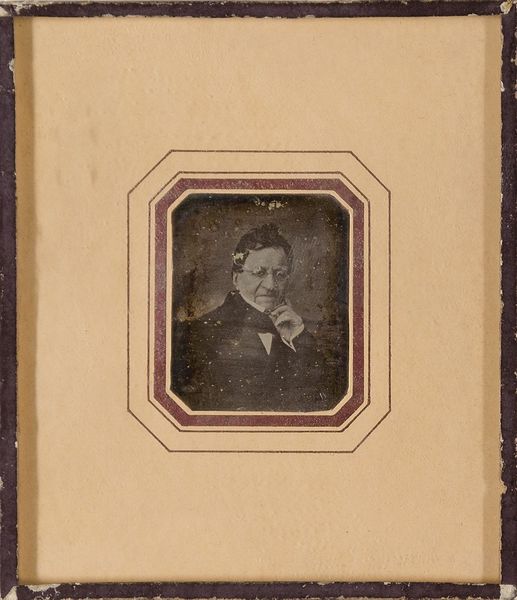
Titel: Martin Joseph Haller (1770-1852), Vater des Baumeisters Haller
Standort: Hamburg
Institution: Museum für Kunst und Gewerbe Hamburg
Schlagwörter: mann, gesten, person, brustbild, dreiviertelansicht, foto, fotografie, photographie, brille, photo, lichtbild, daguerreotypie, historische, bildwerke, angewandte und bildende kunst, hessische systematik, persönlichkeit, armhaltungen, porträtfotografie, porträtphotographie, augengläser